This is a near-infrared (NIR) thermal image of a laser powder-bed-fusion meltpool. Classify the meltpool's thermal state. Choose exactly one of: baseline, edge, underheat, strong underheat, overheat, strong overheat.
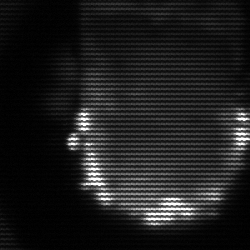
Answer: baseline